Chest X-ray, AP view. Patient: 44 years old, sex F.
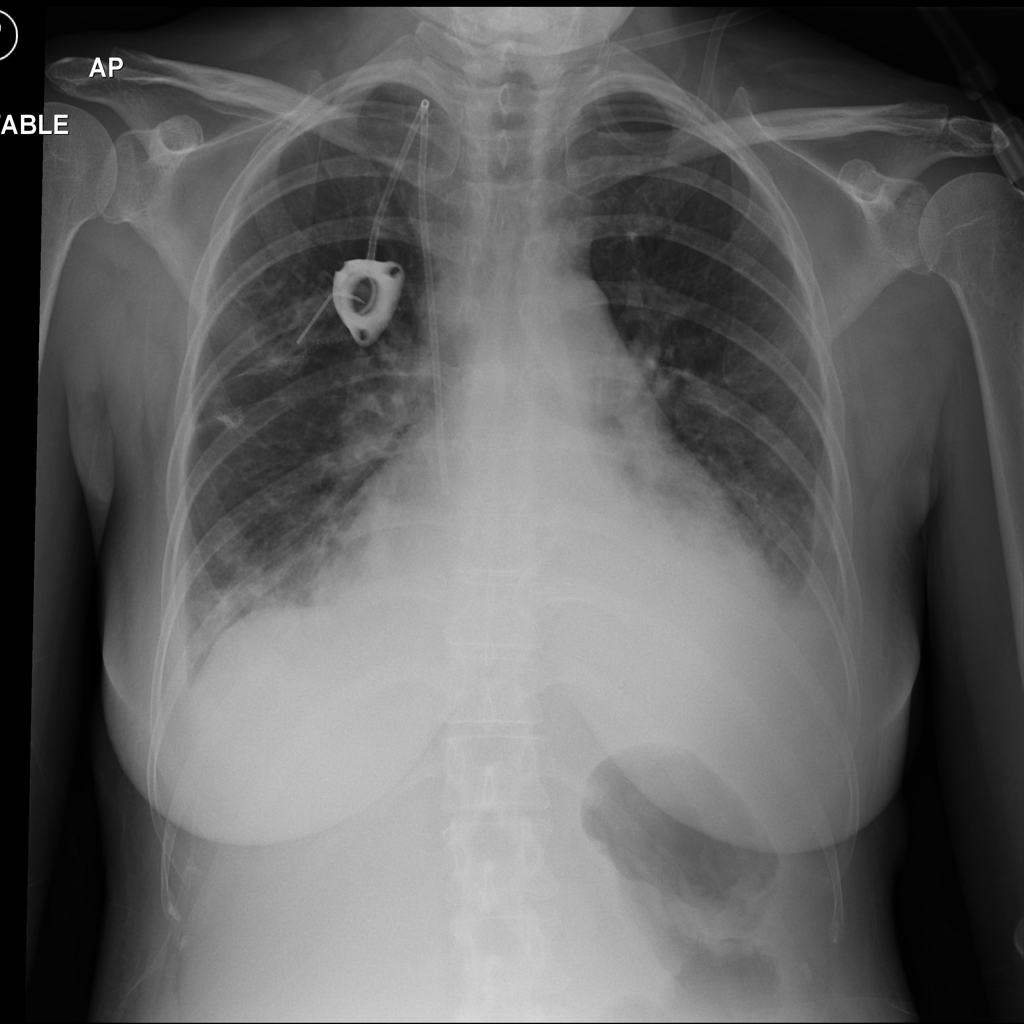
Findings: Effusion, Infiltration